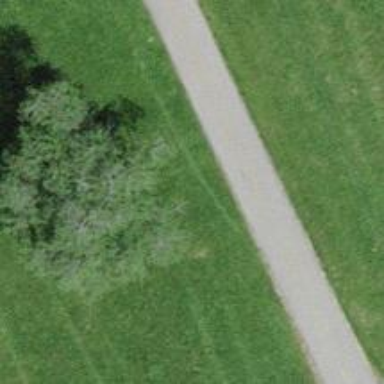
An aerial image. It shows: Bench for seating.